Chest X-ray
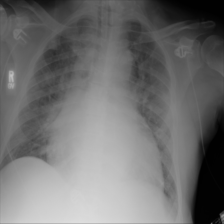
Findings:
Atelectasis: negative
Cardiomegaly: negative
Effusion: positive
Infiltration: negative
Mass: negative
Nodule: negative
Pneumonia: negative
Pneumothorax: negative
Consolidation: negative
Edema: negative
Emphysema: negative
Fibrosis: negative
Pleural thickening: negative
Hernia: negative